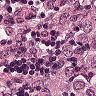
Metastatic tissue present: yes